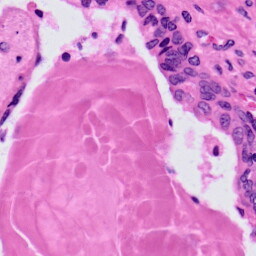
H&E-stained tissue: Prostate